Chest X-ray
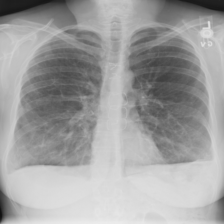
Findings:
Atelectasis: negative
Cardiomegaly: negative
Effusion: negative
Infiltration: negative
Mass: negative
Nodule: negative
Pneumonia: negative
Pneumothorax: negative
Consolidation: negative
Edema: negative
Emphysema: negative
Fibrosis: negative
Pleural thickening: negative
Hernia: negative